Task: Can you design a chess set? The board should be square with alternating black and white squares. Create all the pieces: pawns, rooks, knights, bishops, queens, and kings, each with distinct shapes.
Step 816:
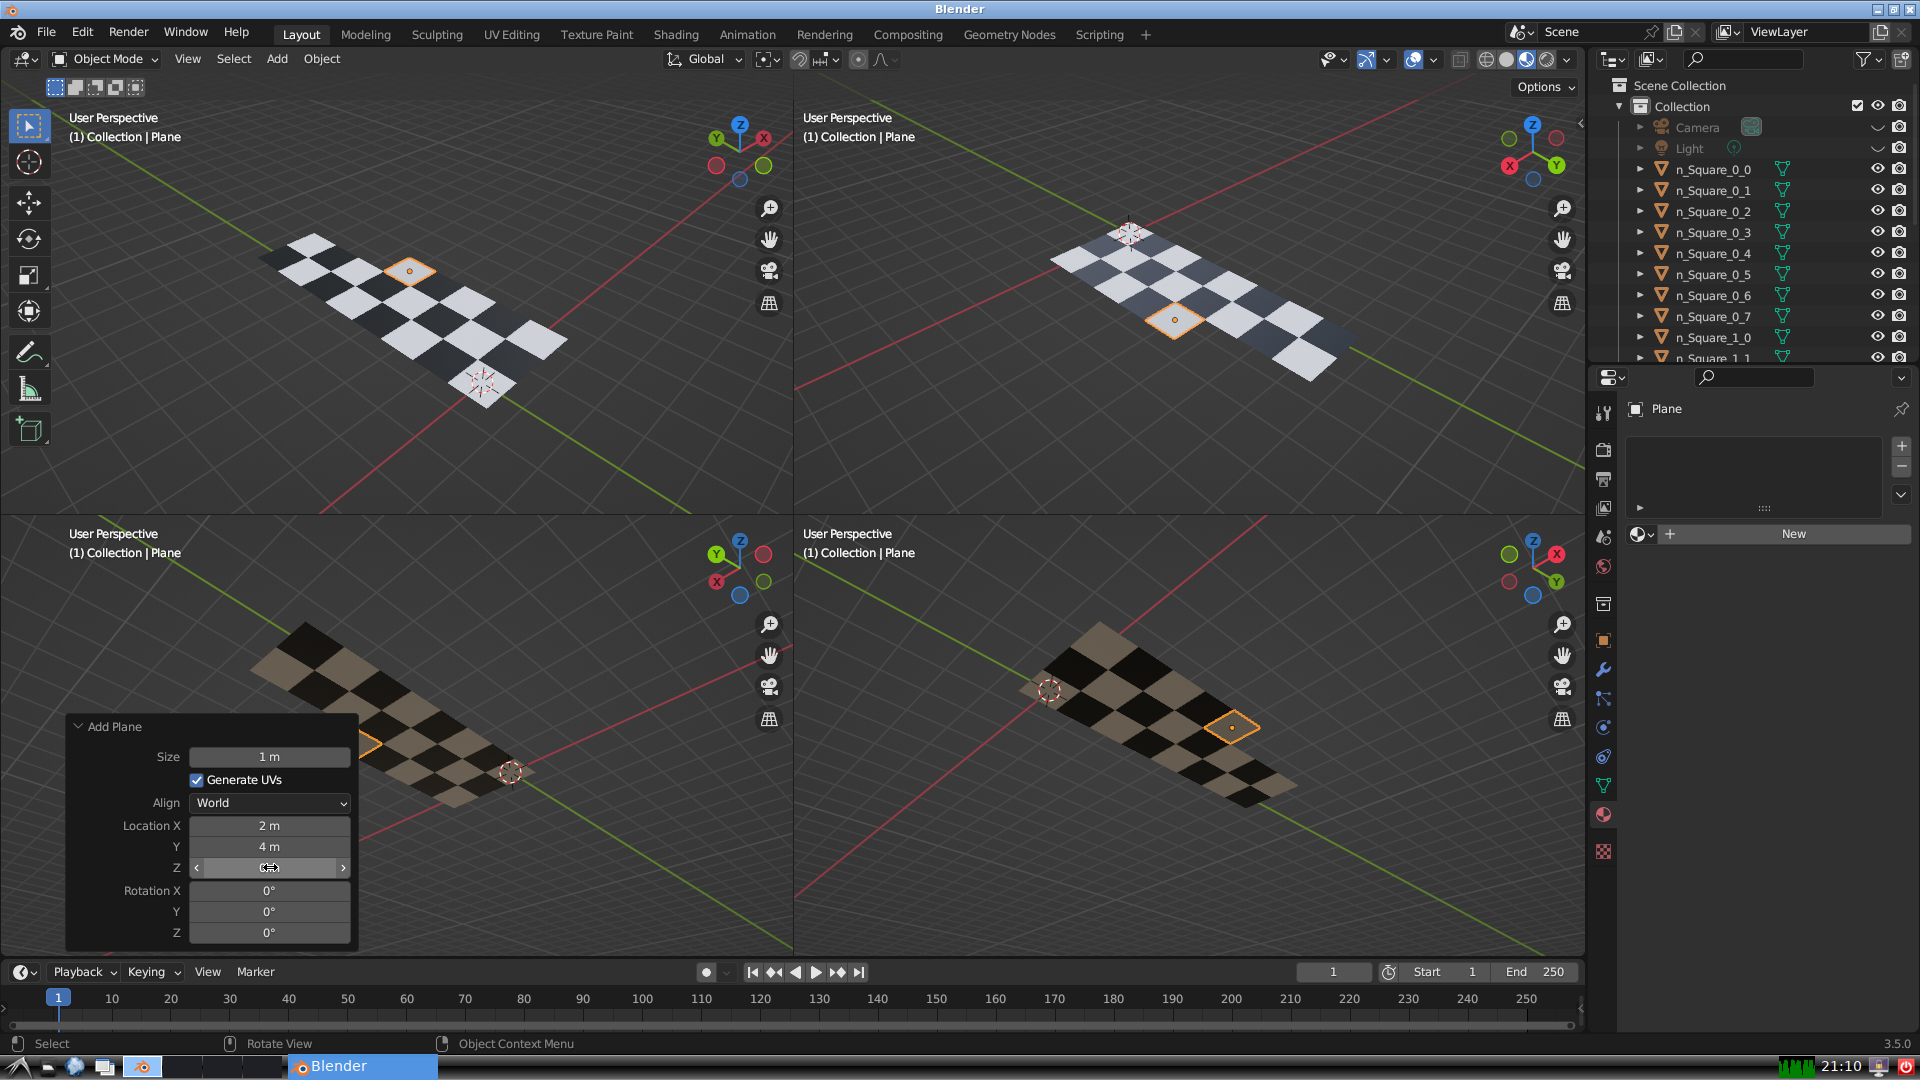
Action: {"mouse_move": [960, 540]}